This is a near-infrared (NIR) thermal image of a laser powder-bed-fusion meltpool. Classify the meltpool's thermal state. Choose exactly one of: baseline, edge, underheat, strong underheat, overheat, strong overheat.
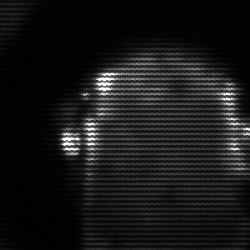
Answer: baseline